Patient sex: M
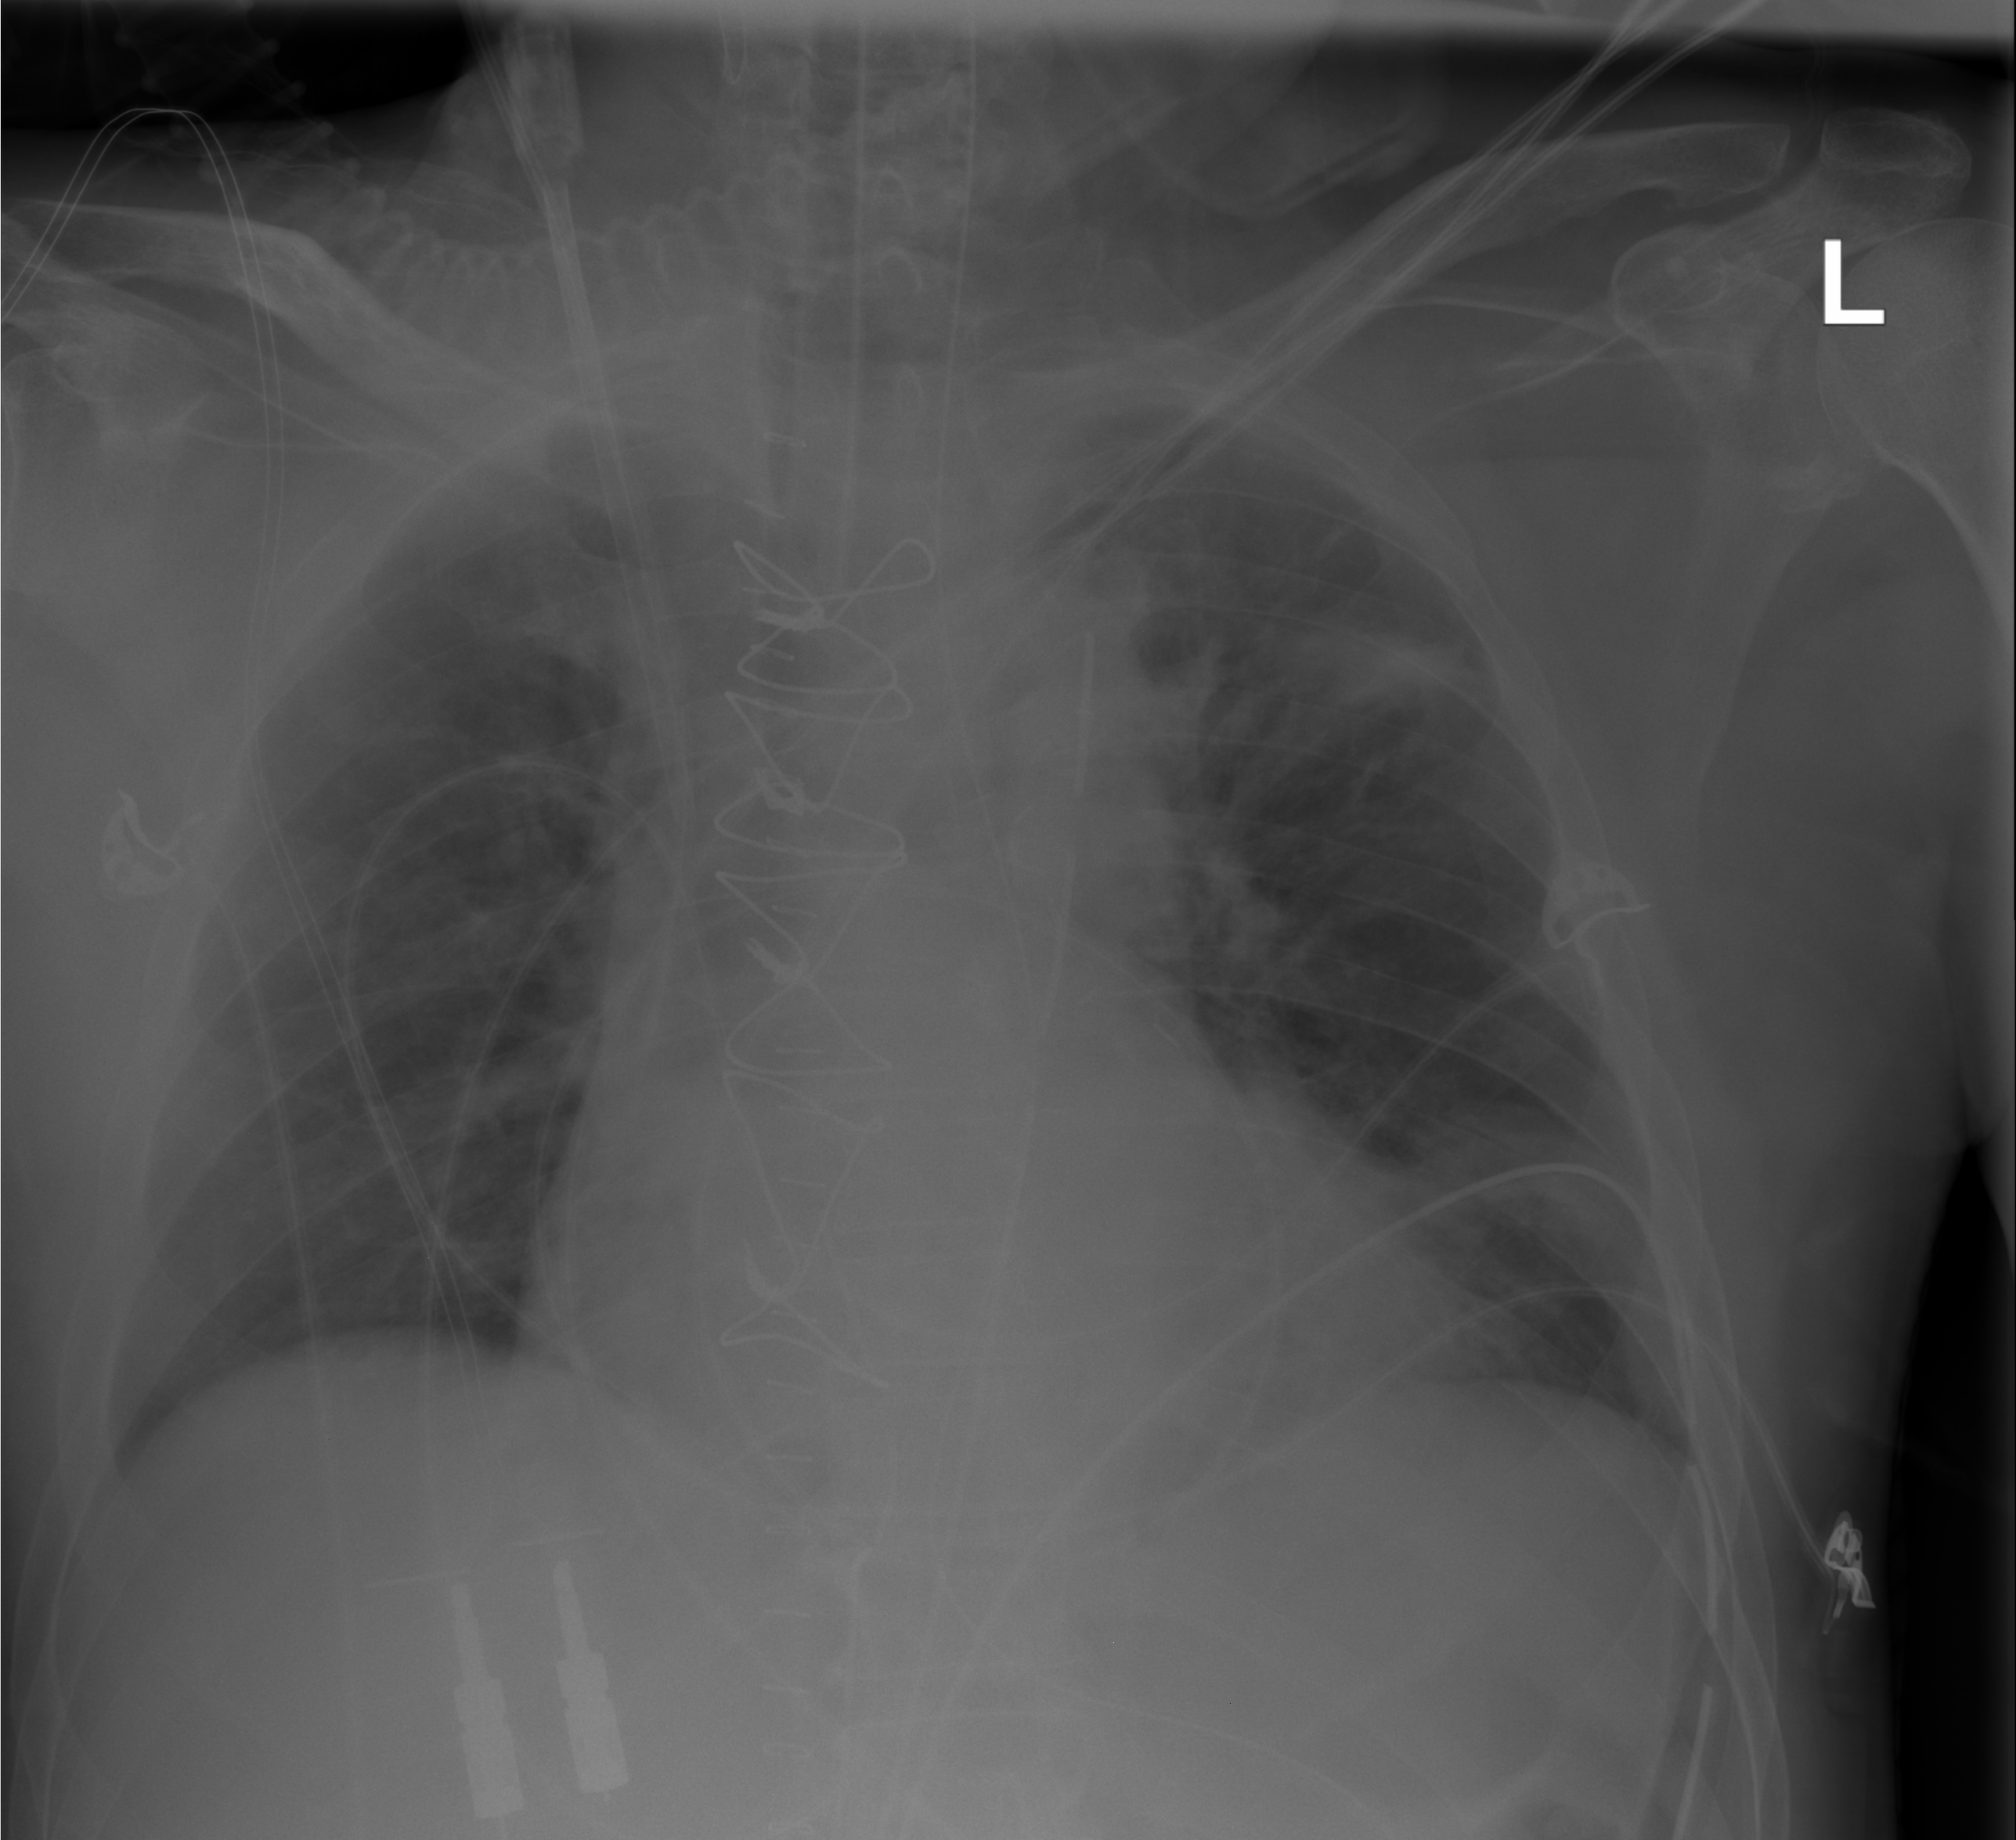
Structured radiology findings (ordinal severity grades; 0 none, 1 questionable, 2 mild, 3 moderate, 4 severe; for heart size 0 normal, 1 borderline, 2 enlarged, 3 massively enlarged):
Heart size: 2
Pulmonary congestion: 2
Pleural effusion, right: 0
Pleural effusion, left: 0
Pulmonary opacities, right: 0
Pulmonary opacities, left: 3
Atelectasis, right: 0
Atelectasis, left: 0